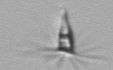
Label: Calciopappus